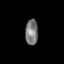
Tissue: skin
Cell type: Epithelial cells
Senescence score: 0.7643
Nuclear area (px): 319
Mean DAPI intensity: 121.696